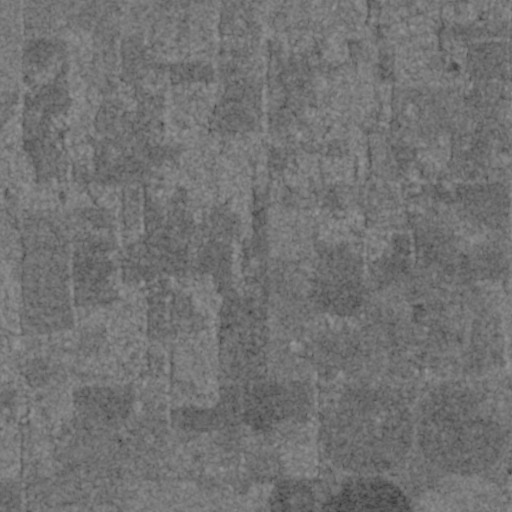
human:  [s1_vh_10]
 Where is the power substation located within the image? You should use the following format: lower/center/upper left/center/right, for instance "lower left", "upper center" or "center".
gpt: The power substation is located in the lower left of the image.
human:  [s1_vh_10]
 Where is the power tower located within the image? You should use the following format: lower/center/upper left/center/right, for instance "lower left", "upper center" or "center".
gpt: The power tower is located in the lower left of the image.
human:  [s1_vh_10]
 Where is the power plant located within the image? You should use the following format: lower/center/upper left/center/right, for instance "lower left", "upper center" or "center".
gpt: There is no power plant in the image.

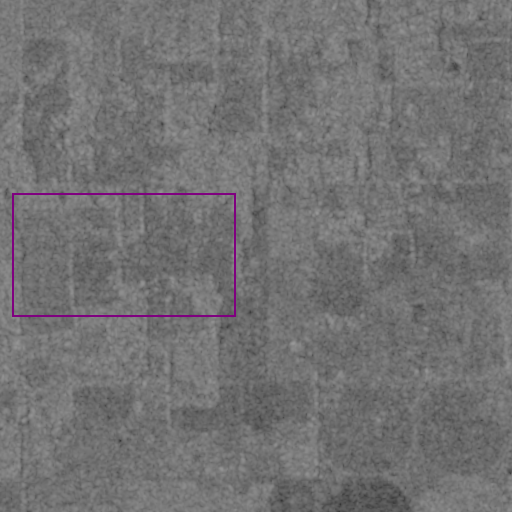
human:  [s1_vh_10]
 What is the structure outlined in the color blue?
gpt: There is no blue outline.
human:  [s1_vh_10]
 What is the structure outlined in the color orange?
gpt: There is no structure outlined in orange.